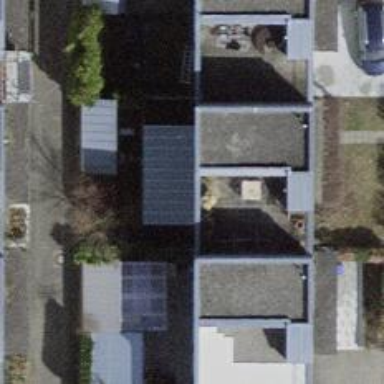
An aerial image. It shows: Terrace building.